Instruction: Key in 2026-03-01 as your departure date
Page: home
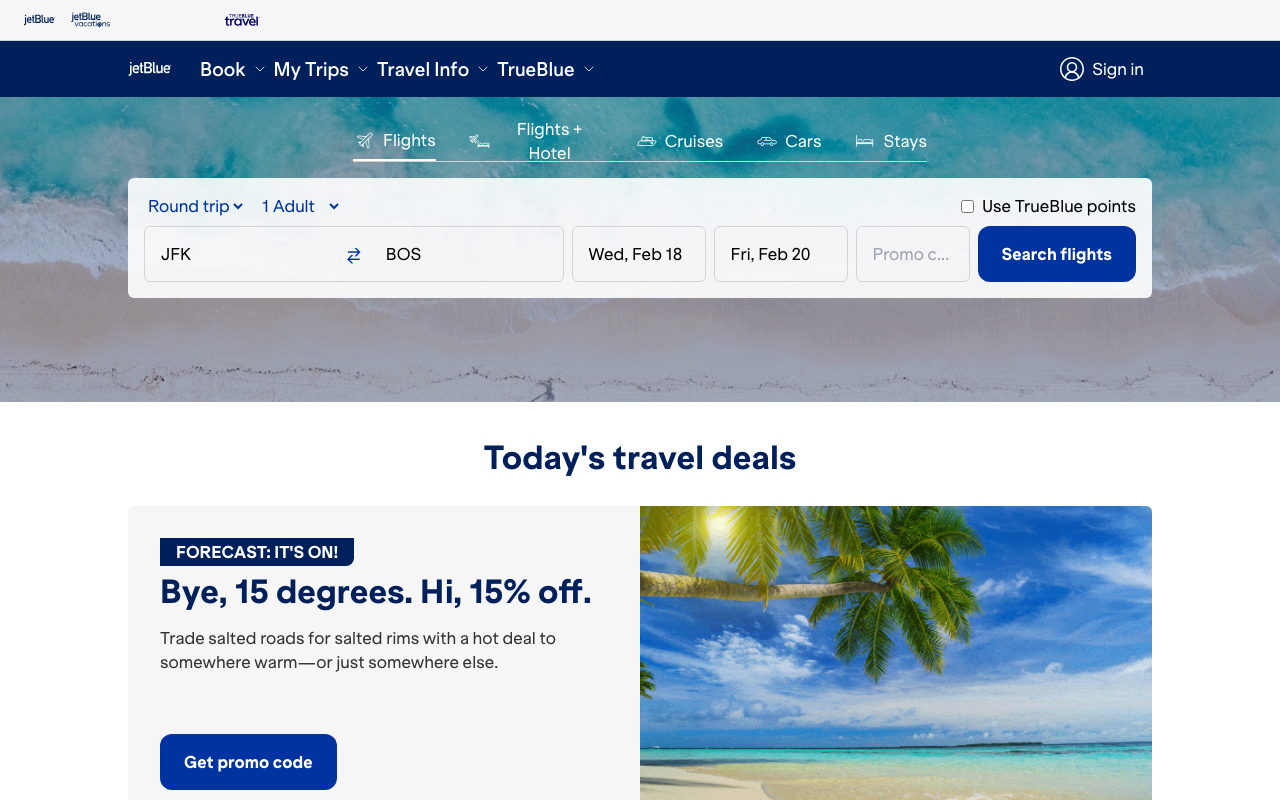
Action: type